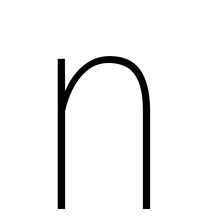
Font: Roboto_Condensed_Thin